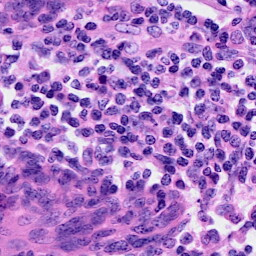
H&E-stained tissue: Cervix